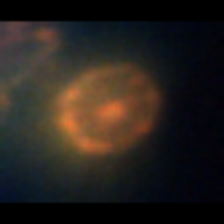
Taxon: Centric
Group: Diatoms